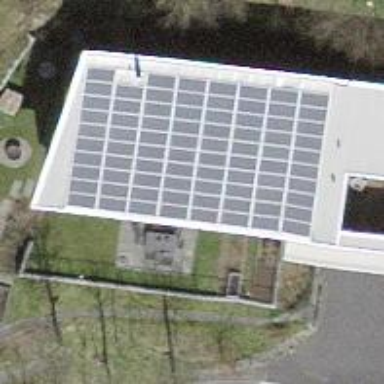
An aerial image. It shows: Solar power generator using photovoltaic panels.